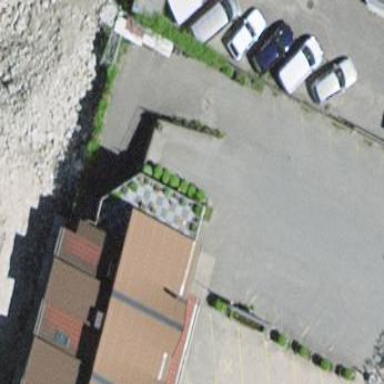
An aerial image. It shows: Outdoor seating area on building roof.